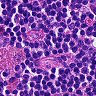
Metastatic tissue present: no